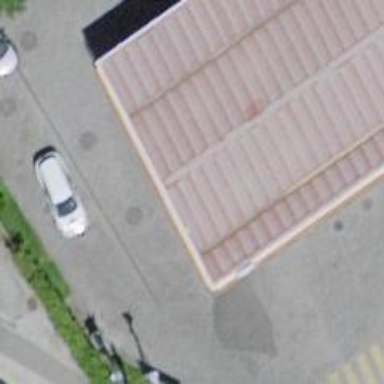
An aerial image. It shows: Fuel station.